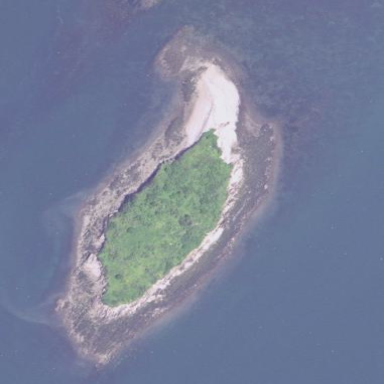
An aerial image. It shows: Island with natural coastline.